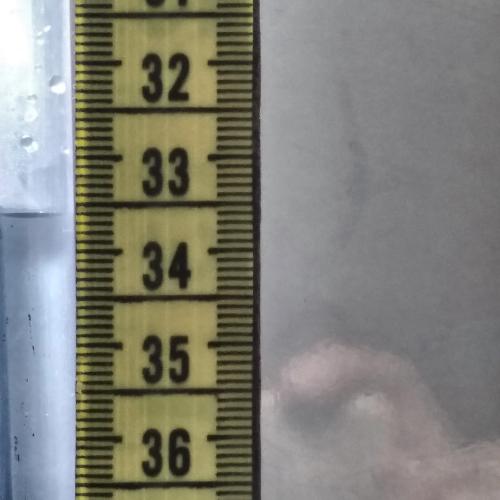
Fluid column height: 33.6 cm